Question: In magento, there is a option is available by which we can stop caching.
my question is why cache files are created,if we disabled the cache? and my second question Is there any way by which we can prevent creation of cache files.
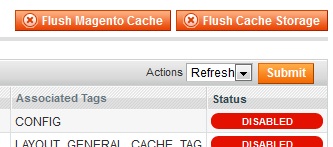
Answer: There are some things cached in Magento even if the cache is turned off.
Here are some examples.
- 'Mage_Adminhtml_Block_Page_Footer::getLanguageSelect'- 'Mage_Adminhtml_Block_System_Config_Form_Field_Notification::_getElementHtml'- 'Mage_AdminNotification_Model_Feed::getLastUpdate'- 'Mage_Cron_Model_Observer::generate'- -
The solution for this would be to override the methods 'Mage_Core_Model_App::saveCache' and 'Mage_Core_Model_App::loadCache' to not save anything or not return anything when you want it disabled completely. But I don't think this is a good idea because it might affect some parts of the application.